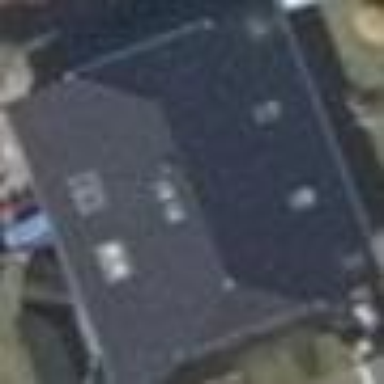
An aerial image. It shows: Half-hipped roof semidetached house.